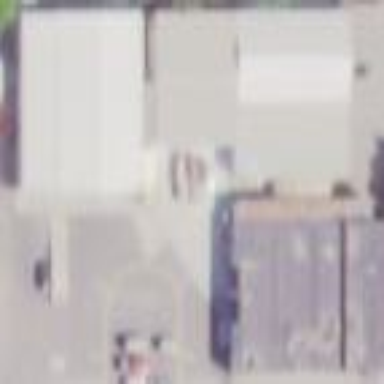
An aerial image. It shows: Building.